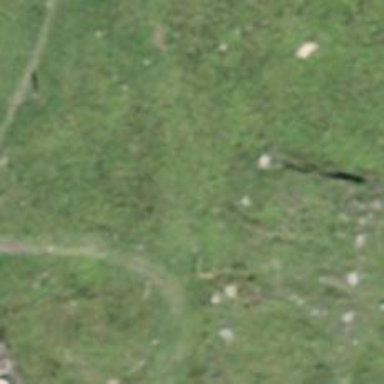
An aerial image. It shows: Ground path.